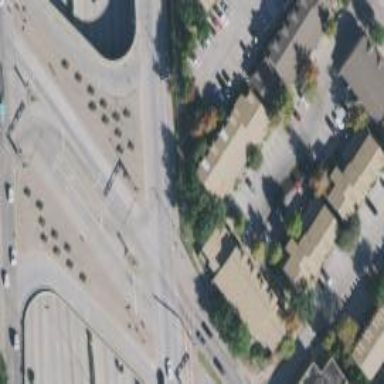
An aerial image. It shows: Secondary road with separate sidewalks.